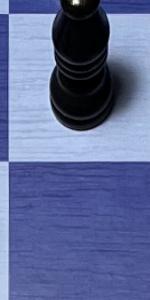
Label: Empty